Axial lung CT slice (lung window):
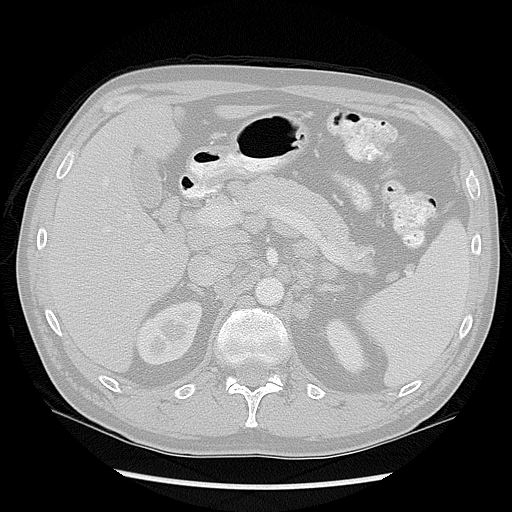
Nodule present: no